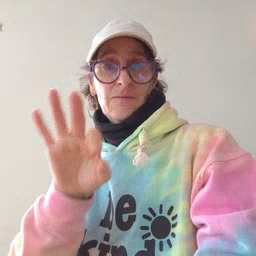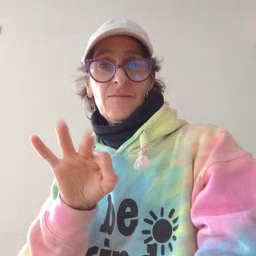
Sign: refrigerator